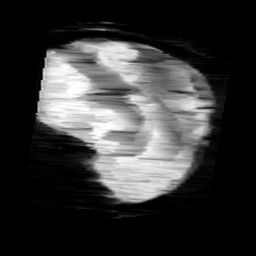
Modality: minIP
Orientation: sagittal
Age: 14
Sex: female
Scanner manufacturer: siemens
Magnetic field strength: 3 T
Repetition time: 0.027 s
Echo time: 0.02 s